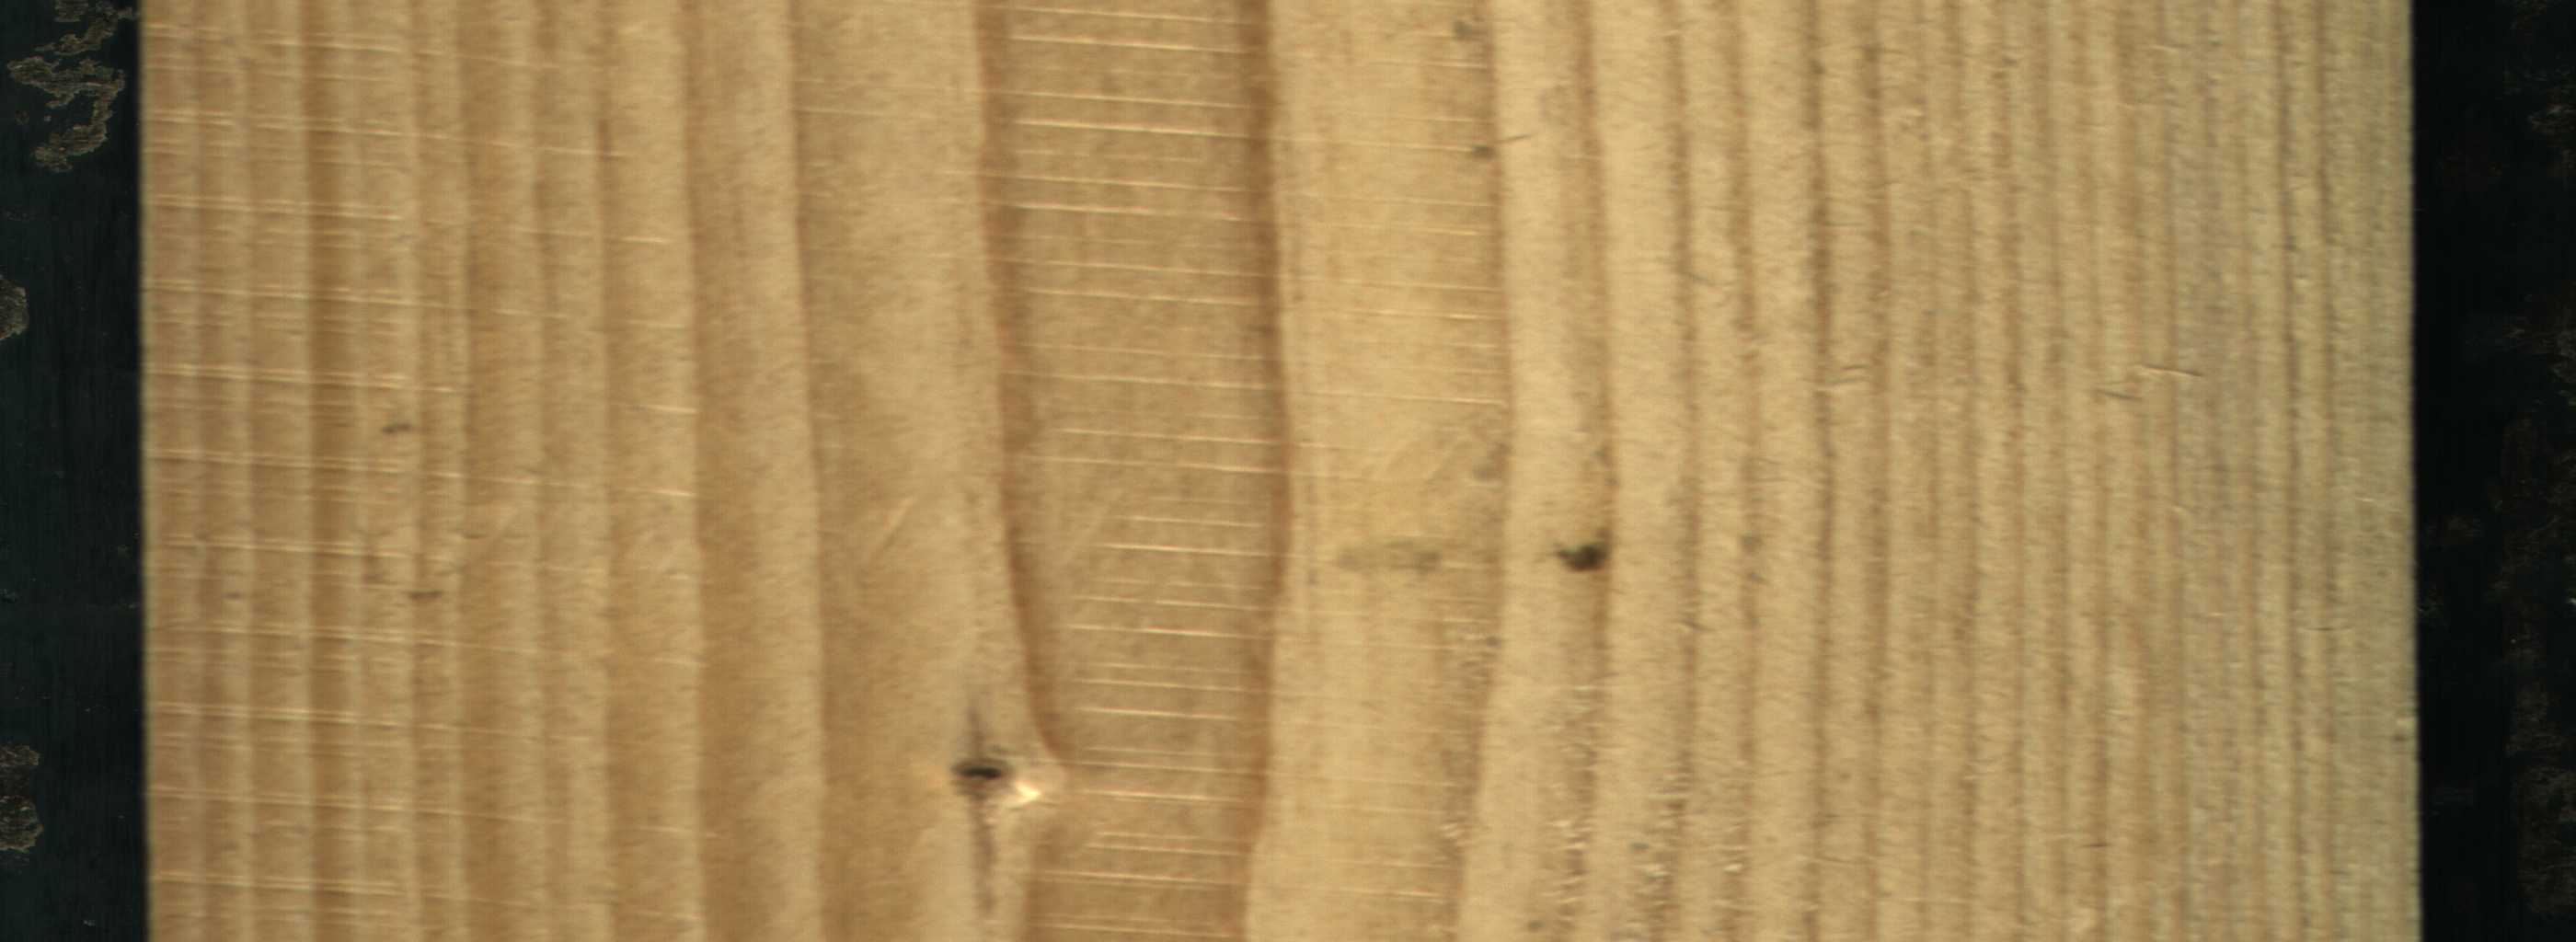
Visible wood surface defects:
Dead_Knot